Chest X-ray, PA view. Patient: 73 years old, sex M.
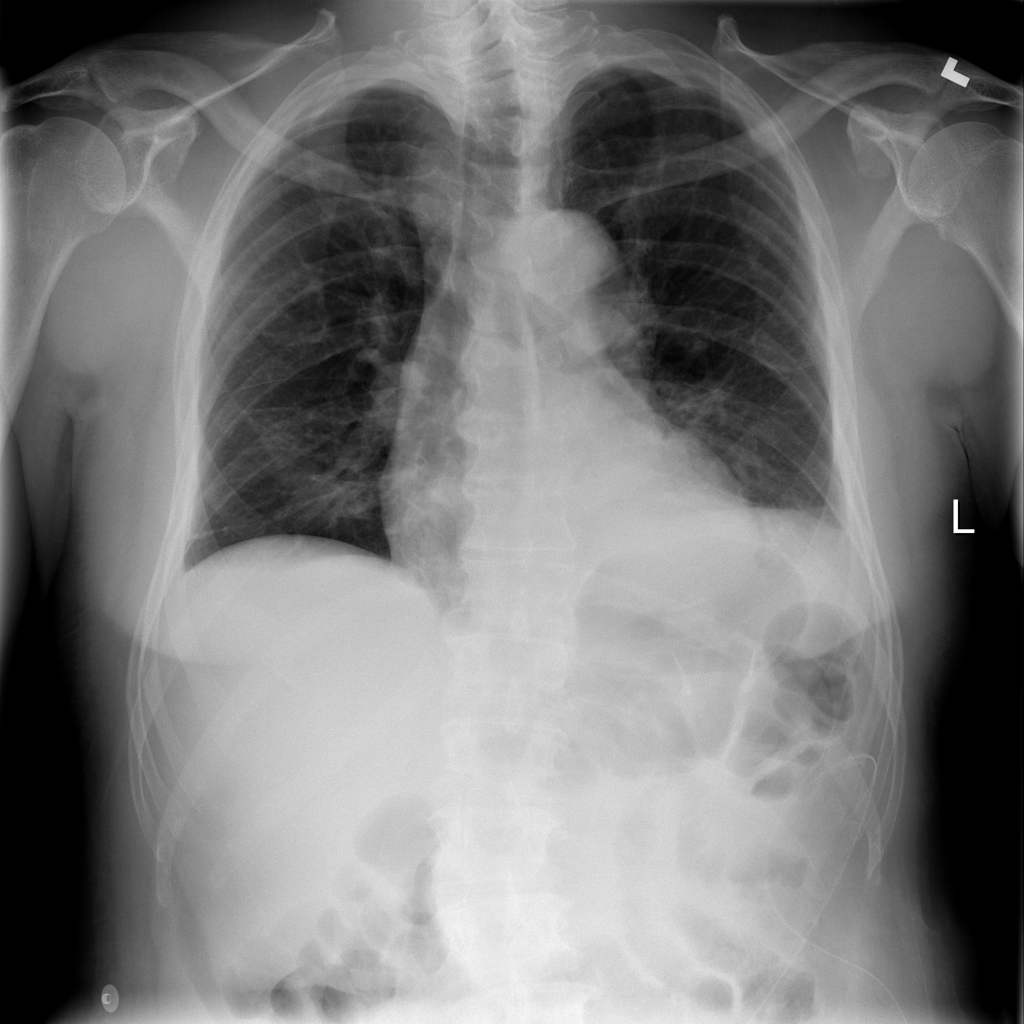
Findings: Atelectasis, Effusion